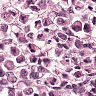
Metastatic tissue present: yes